六年级 · 解析几何
(4)邮局在学校的()偏()() 方向上，距离小芳家() $\mathrm{m}$ 。-
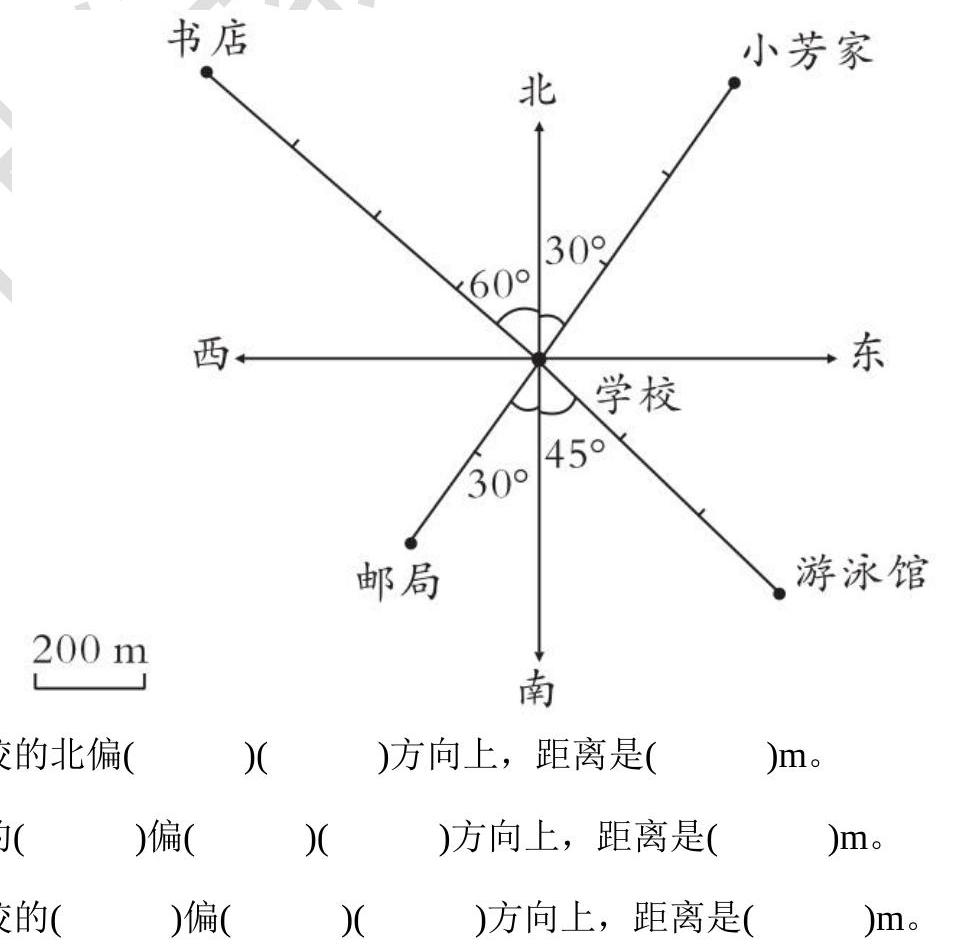
答案: (1)东 $30^{\circ} 600$ (2)北西 $60^{\circ} 800$ (3)南东 $45^{\circ} 600$ (4)南 西 $30^{\circ}$ 1000 $\quad$